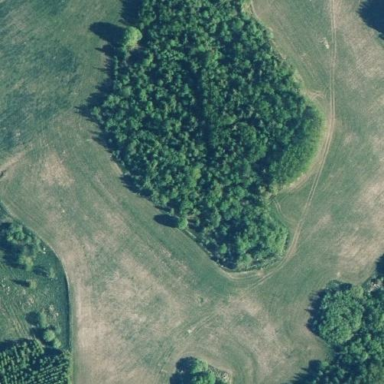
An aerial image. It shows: Forest area.